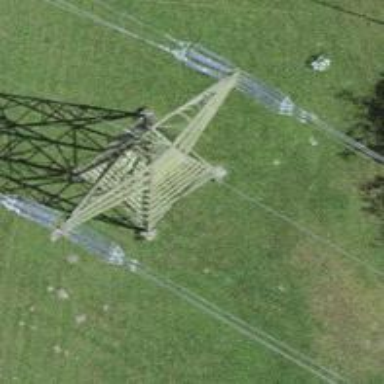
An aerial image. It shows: Power line with three cables.